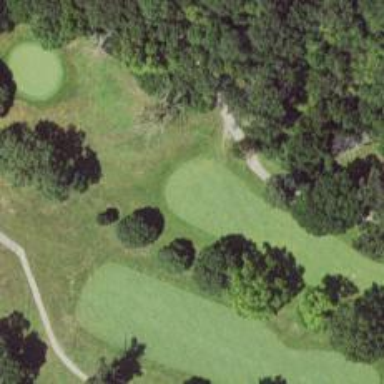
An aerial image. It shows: View of golf hole.